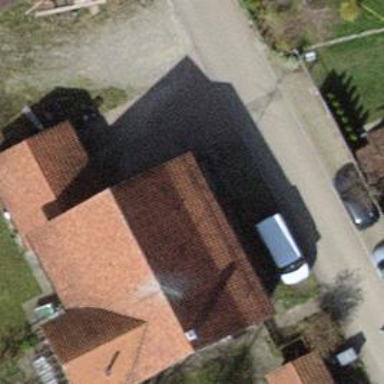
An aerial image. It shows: Detached building with gabled tile roof.